Question: I wanted to get my Application ready for push with parse but this
is what I got:

It compiles when I erase this line, but also doesnt receive push's from Parse.com:
'PushService.setDefaultPushCallback(this, ActivityAppLaunch.class);'
Any suggestions?
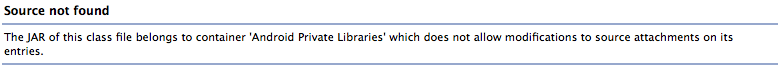
Answer: have you set '<uses-permission android:name="android.permission.ACCESS_NETWORK_STATE" />'
in AndroidManifest.xml to allow PushRouter to get access?